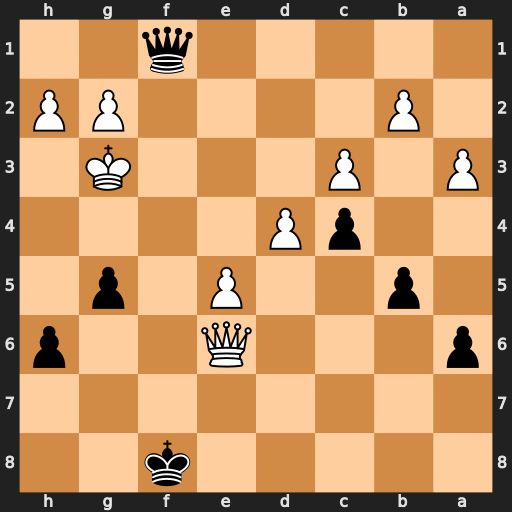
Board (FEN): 5k2/8/p3Q2p/1p2P1p1/2pP4/P1P3K1/1P4PP/5q2
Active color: b
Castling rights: -
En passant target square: -
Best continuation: Qf4+ Kh3 Qh4#